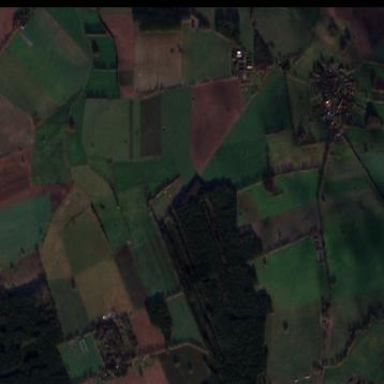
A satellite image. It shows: Picturesque farmland scene.